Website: apple-inc
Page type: customer-info-address
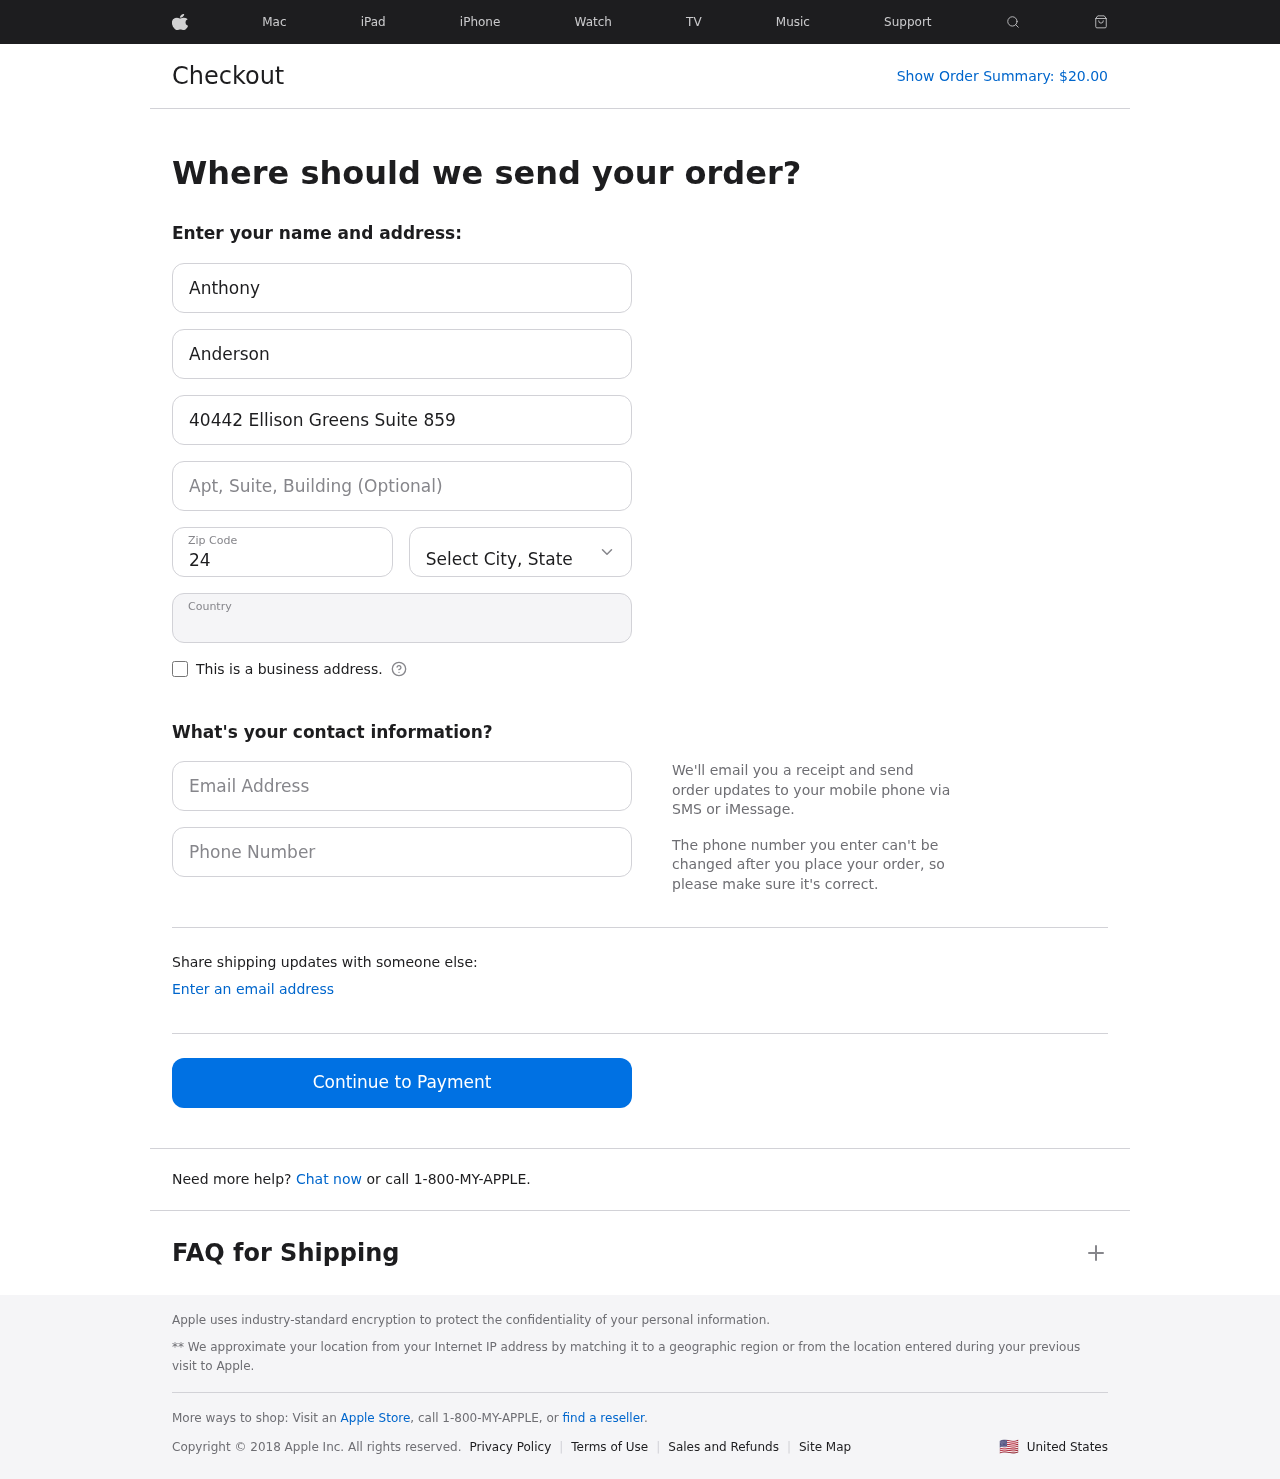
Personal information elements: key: PII_CITY_STATE
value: Robinsonton, NY
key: PII_COUNTRY
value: United States
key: PII_EMAIL
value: anthony.anderson@hotmail.com
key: PII_FIRSTNAME
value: Anthony
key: PII_LASTNAME
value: Anderson
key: PII_PHONE
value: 6999635202
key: PII_POSTCODE
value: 24976
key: PII_STREET
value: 40442 Ellison Greens Suite 859
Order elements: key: ORDER_TOTAL
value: $20.00